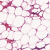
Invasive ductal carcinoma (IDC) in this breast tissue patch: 0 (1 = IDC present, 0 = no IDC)